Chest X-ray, AP view. Patient: 28 years old, sex F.
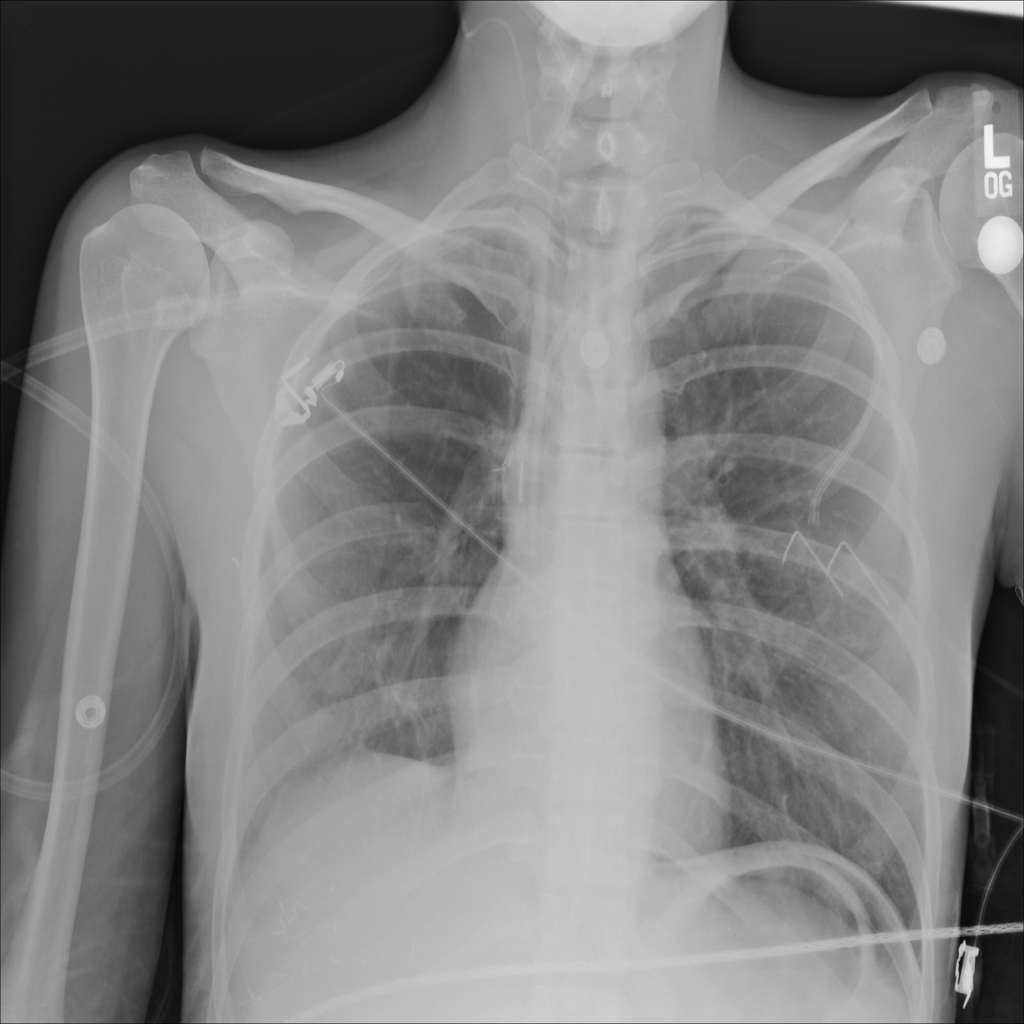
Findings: No Finding